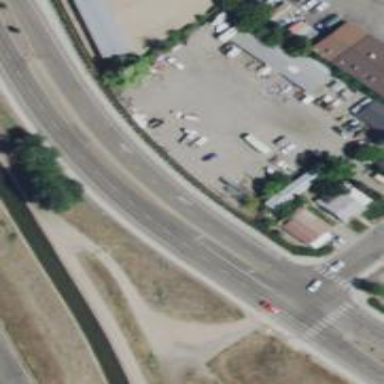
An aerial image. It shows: Secondary road with asphalt surface.